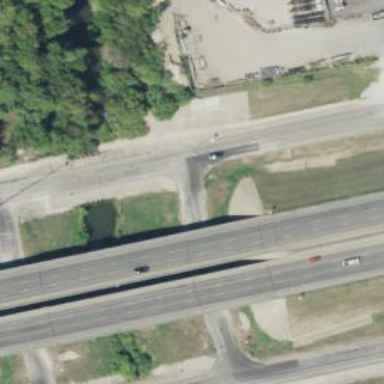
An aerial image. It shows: Secondary link road.